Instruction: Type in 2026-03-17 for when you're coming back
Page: home
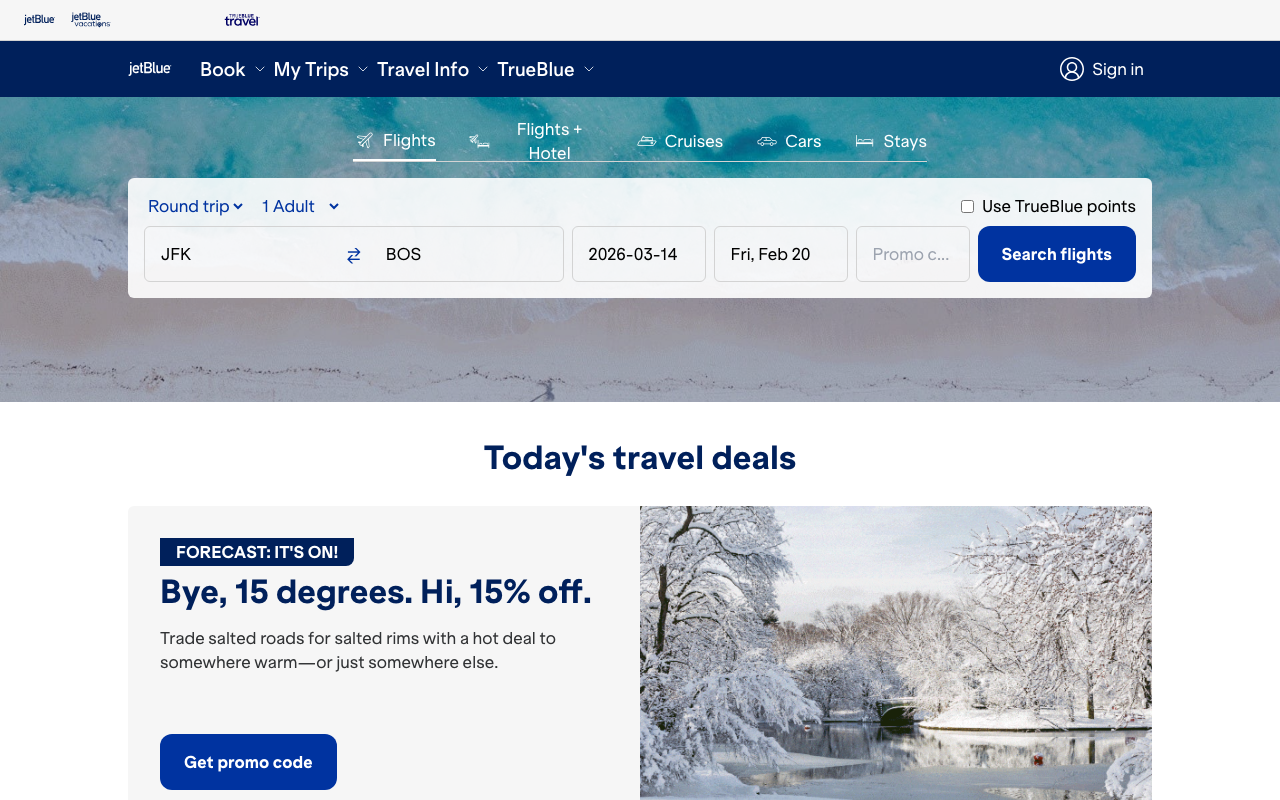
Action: type